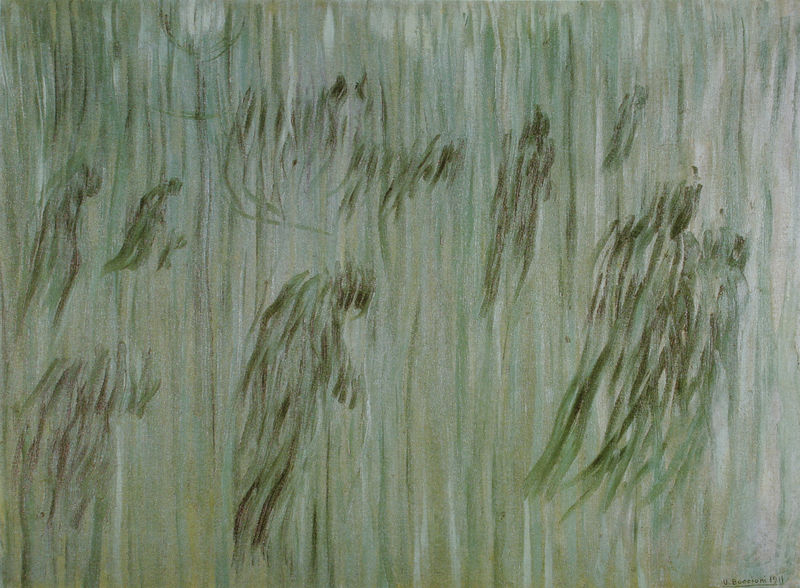
Titel: Seelische Stimmungen I: Die Bleibenden
Künstler: Umberto Boccioni
Standort: Mailand
Institution: Civico Museo d'Arte Contemporanea, Palazzo Reale
Schlagwörter: blau, dunkel, gemälde, körper, schatten, umhang, weiß, gelb, grün, impressionismus, menschen, bewegung, braun, grau, hell, köpfe, licht, orange, schwarz, skizze, zeichnung, gras, weg, wiese, malerei, tod, signatur, öl, natur, schilf, gehen, rauch, haare, mutter, paar, gebeugt, helldunkel, wellen, zwei, laufen, abstrakt, modern, linien, figuren, streifen, striche, abstraktion, gruppen, regen, parallel, schweben, monochromie, acryl, schraffur, leichen, gespenst, leinwand, kunst, pinsel, pinselstrich, senkrecht, verschwommen, wesen, richtung, schräge, pinselstriche, erscheinung, dicht, zeit, schemen, schattenfiguren, unheimlich, verlauf, wanderung, parallelen, paare, verdichtung, farbstriche, senkrechte, vertikal, wiede, mutter kind, kapuzen, erscheinungen, verdickung, links nach rechts, umhäng, zeitlichkeit, strichfiguren